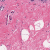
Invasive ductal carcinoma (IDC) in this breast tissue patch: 0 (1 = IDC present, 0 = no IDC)